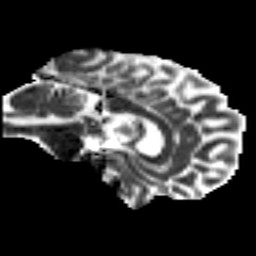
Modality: MD
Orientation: sagittal
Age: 34
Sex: male
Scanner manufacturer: siemens
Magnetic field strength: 3 T
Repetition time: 8.8 s
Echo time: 0.085 s